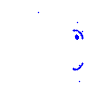
Particle: pion